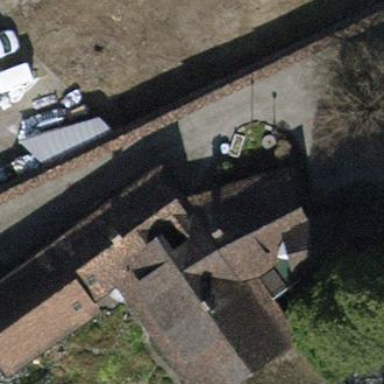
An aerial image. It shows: View of roof of building.